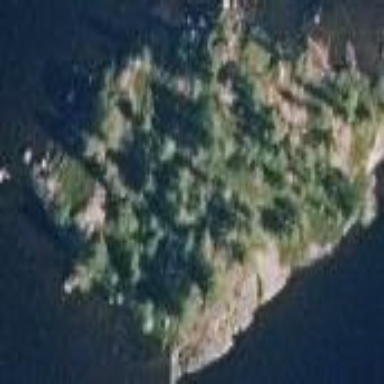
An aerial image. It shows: Islet.